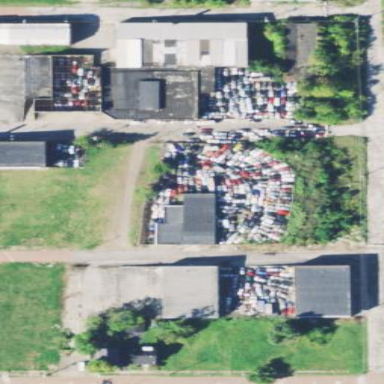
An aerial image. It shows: Scrap yard situated in industrial area.